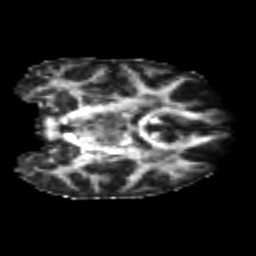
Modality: FA
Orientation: coronal
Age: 25
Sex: female
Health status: healthy
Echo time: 0.074 s